Question: I want to create a layout like this with html & css for thumbnail listing.

I want to fill a 'DIV' with thumbnails & exclude a portion of that 'DIV' from content & fill it with some other content;
Is it possible? How?
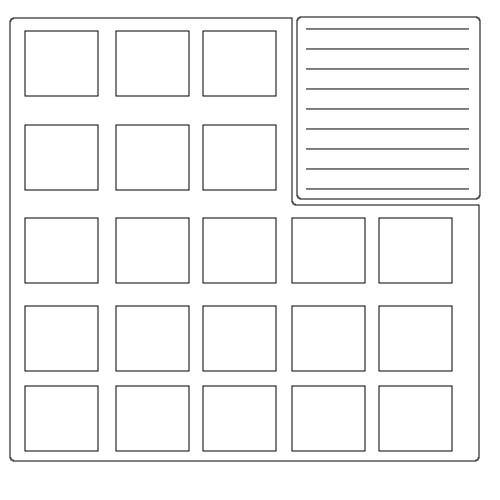
Answer: Yes, use a floating layout. You could 'float:left;' on everything in CSS, 'clear:left;' on the 7th small div. Note that you may need to hold open the div that you're putting this HTML inside. For backward compatibility I use an empty div at the bottom and 'clear:left;' on it. You may consider a background image on the larger div to the right to create that border effect.